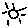
Label: sun